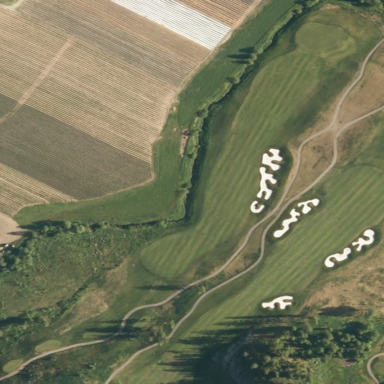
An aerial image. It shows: Rough area on grassy golf course.